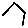
Label: hexagon